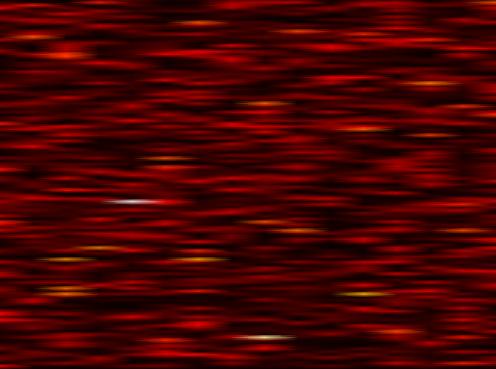
Label: FOFDM